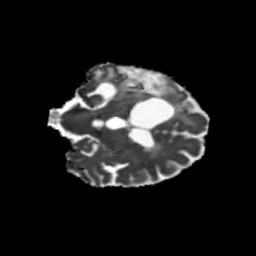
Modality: MD
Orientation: coronal
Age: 65
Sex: female
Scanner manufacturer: siemens
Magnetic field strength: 3 T
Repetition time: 5.25 s
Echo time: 0.08 s